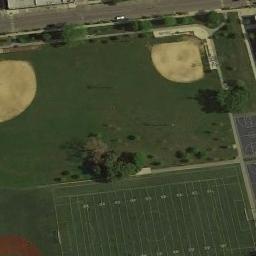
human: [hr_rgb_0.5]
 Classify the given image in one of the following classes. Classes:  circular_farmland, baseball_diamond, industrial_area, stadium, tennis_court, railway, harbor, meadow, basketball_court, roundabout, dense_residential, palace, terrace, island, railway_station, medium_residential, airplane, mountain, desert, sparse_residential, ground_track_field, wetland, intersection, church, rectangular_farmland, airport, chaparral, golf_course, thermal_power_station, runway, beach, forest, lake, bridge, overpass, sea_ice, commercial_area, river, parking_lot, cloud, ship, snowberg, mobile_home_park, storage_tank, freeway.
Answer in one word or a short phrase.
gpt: baseball_diamond